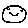
Label: smiley face